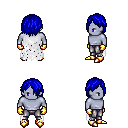
a pixel art fantasy rpg character, male body template, dark elf, purple skin, white tattered cape, metal pants, blue bangs hairstyle, gold gloves, gold boots, four views (front, back, left, right), 2x2 character sprite sheet, small pixel art, hard edges, no anti-aliasing